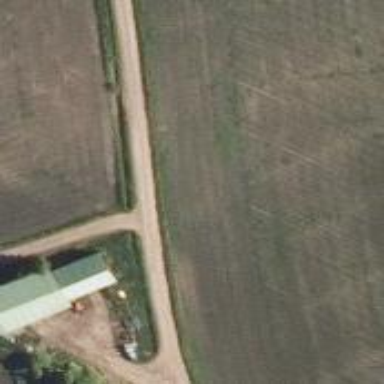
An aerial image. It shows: Well-maintained track road with grade 1 tracktype.